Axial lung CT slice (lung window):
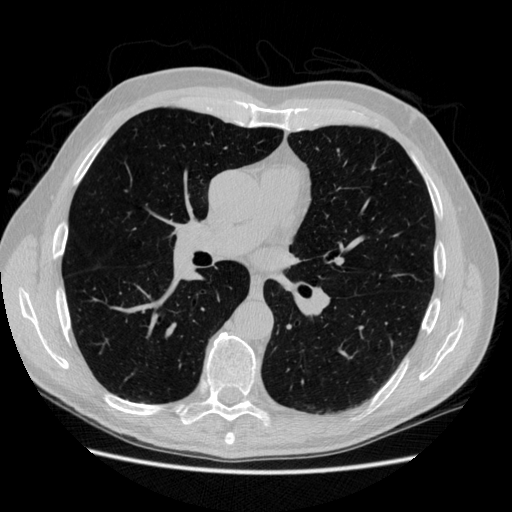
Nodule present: no